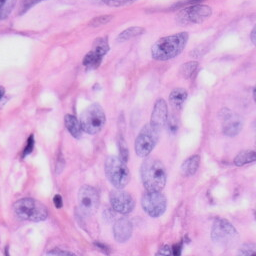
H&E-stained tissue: Skin